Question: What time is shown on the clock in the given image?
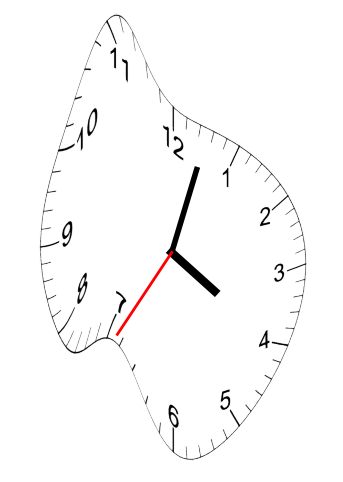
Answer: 04:02:35